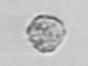
Label: coccolithophorid